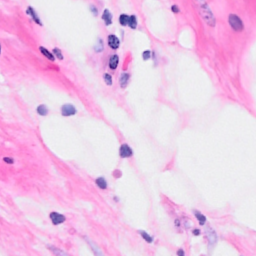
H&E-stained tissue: Breast